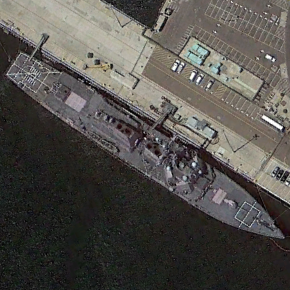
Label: destroyer